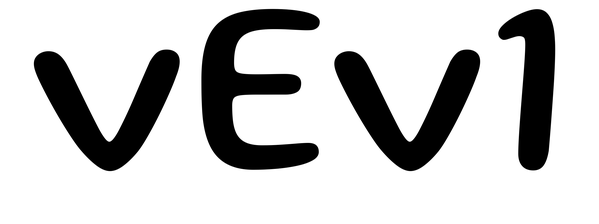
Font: Gluten_Regular